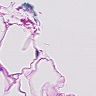
Metastatic tissue present: no